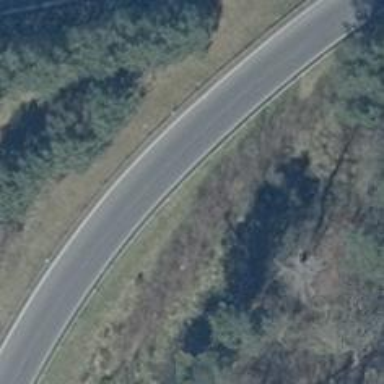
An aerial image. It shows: Primary link highway.